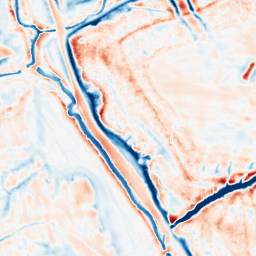
Category: edge_preserving
Decomposition family: bilateral
Decomposition parameters: d: 21
sigma_color: 50
sigma_space: 75
Upsampling method: cubic_mitchell
Upsampling parameters: scale: 2
Upsampling scale: 2